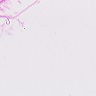
Metastatic tissue present: no